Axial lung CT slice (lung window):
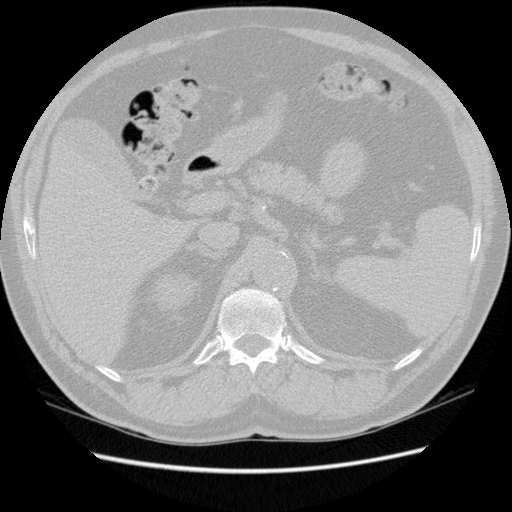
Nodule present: no